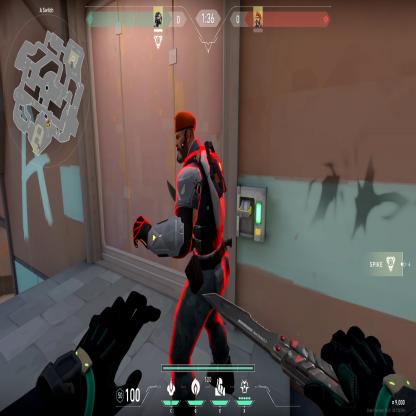
Label: enemy